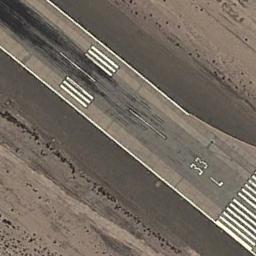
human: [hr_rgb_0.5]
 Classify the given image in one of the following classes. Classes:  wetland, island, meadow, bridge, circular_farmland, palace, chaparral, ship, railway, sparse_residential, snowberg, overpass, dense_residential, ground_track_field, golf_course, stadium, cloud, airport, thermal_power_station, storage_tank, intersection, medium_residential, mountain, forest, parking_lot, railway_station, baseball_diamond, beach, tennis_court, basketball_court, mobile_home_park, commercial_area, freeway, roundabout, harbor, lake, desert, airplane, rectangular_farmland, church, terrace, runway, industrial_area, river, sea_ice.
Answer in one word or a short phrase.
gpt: runway